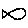
Label: fish